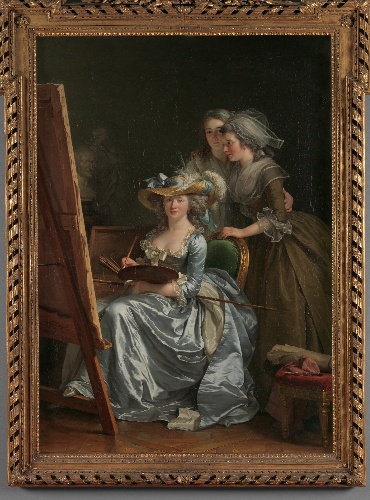
Title: Self-Portrait with Two Pupils, Marie Gabrielle Capet (1761–1818) and Marie Marguerite Carreaux de Rosemond (died 1788)
Artist: Adélaïde Labille-Guiard
Artist bio: French, Paris 1749–1803 Paris
Date: 1785
Object type: Painting
Classification: Paintings
Medium: Oil on canvas
Dimensions: 83 x 59 1/2 in. (210.8 x 151.1 cm)
Department: European Paintings
Credit line: Gift of Julia A. Berwind, 1953
Accession year: 1953
Repository: Metropolitan Museum of Art, New York, NY
Tags: Painting|Self-portraits|Women|Artists